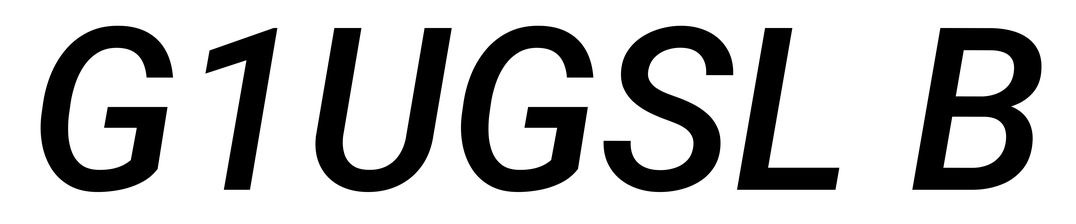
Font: Roboto-Italic_Medium_Italic